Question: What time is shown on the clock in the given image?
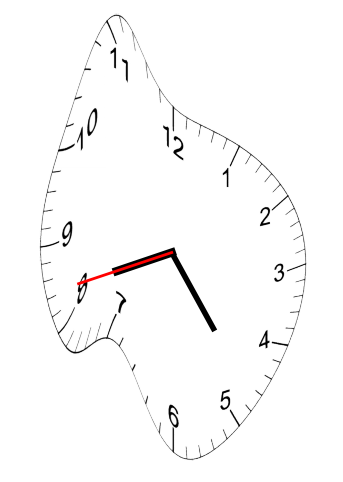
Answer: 08:23:42